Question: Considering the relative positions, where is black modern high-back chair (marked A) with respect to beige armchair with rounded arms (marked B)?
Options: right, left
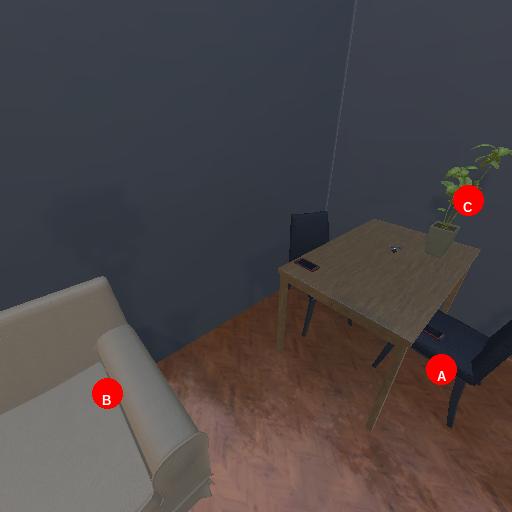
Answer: right